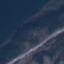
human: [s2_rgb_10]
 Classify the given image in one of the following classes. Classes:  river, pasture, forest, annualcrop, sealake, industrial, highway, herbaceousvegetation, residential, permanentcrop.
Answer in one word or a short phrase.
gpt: Highway